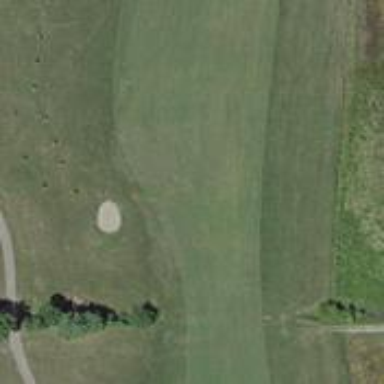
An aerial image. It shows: View of golf hole.